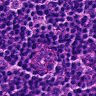
Metastatic tissue present: no